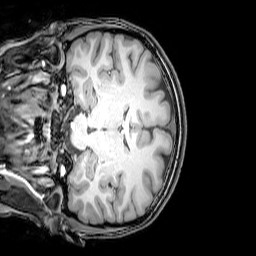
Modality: T1w
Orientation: coronal
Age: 23
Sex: female
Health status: healthy
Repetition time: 0.081 s
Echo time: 0.037 s